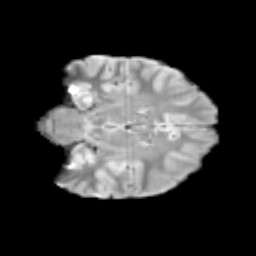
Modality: T2w
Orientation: coronal
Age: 13
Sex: female
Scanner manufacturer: siemens
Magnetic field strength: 3 T
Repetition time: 3.8 s
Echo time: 0.07 s